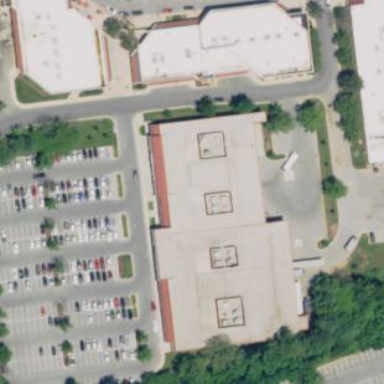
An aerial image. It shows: Department store building.